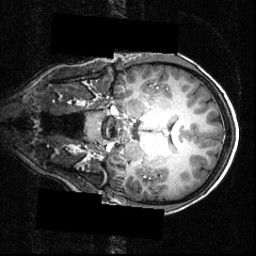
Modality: T1w
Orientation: coronal
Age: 17
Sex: female
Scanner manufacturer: siemens
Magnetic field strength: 3.951 T
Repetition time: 1.5 s
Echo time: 0.00335 s